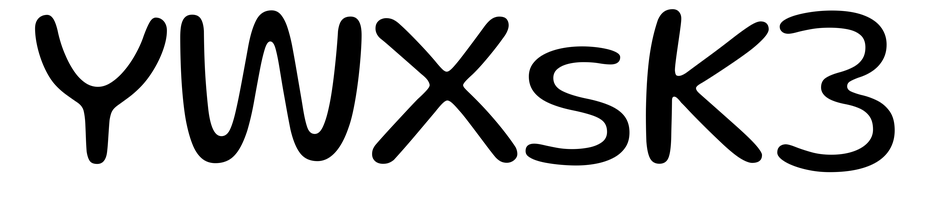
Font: Gluten_Light